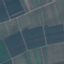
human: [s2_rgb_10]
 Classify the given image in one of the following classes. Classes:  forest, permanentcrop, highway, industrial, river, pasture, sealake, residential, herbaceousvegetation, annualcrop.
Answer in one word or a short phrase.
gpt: PermanentCrop